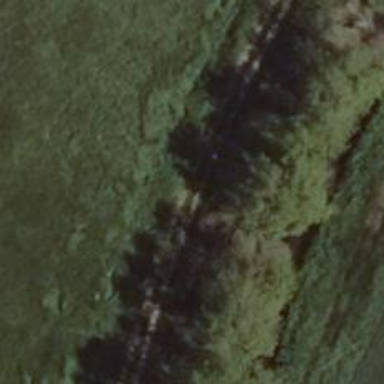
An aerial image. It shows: Sandy track road with grade 4 track type.